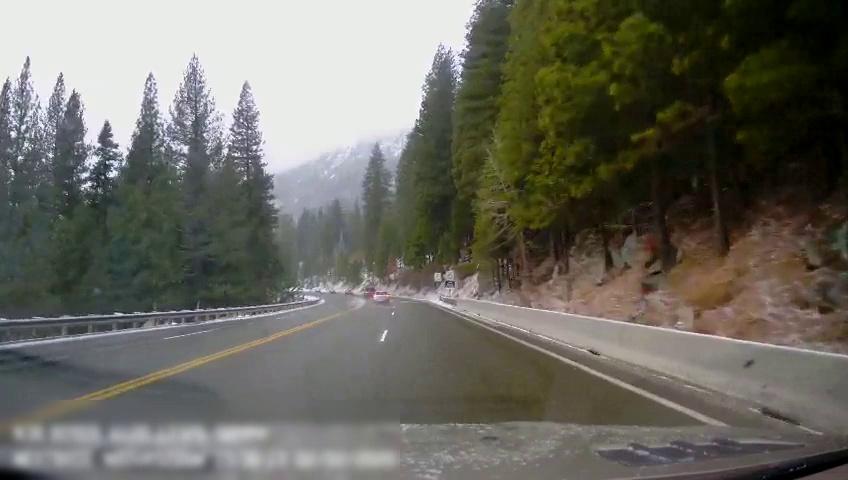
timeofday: Day
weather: Snowy
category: Drivable Space
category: Vehicles | Truck
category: Vehicles | SUV
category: Lanes | Current Lane
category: Lanes | Opposite Lane
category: Lanes | Opposite Lane
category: Lanes | Current Lane
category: Lanes | Current Lane
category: Traffic | Signs
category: Traffic | Signs